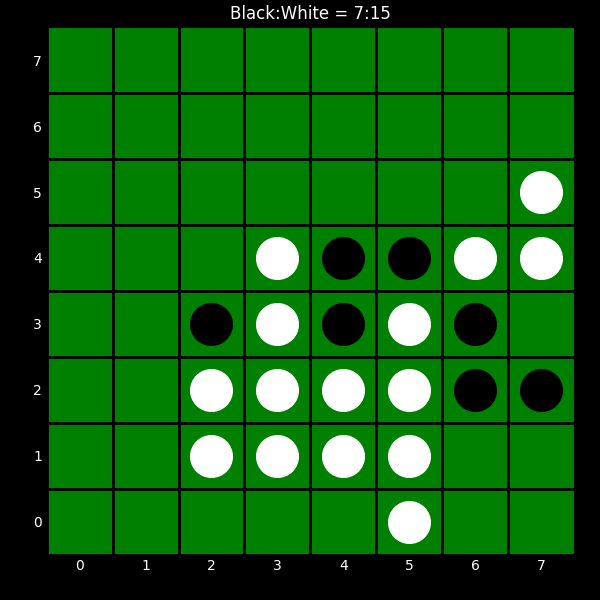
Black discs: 7
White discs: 15